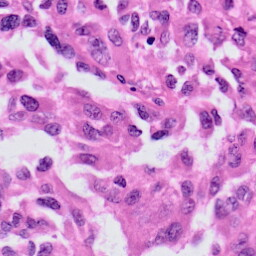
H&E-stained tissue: Skin